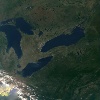
Label: land